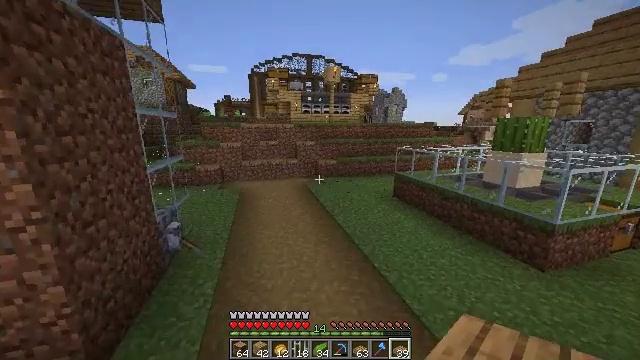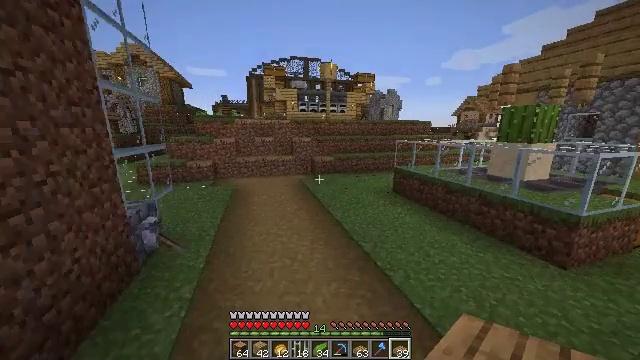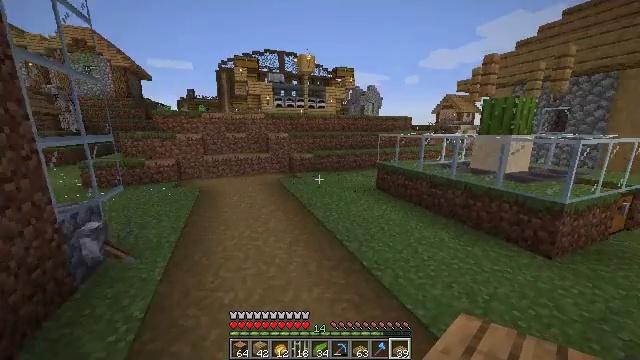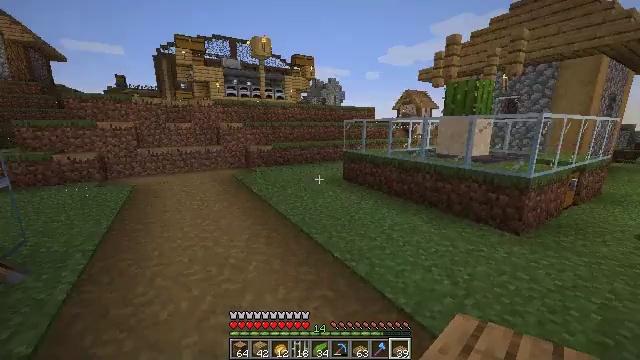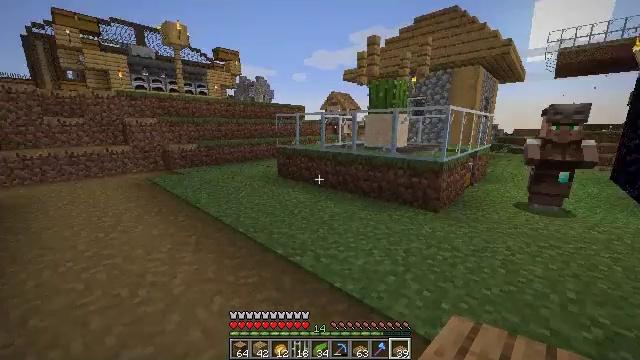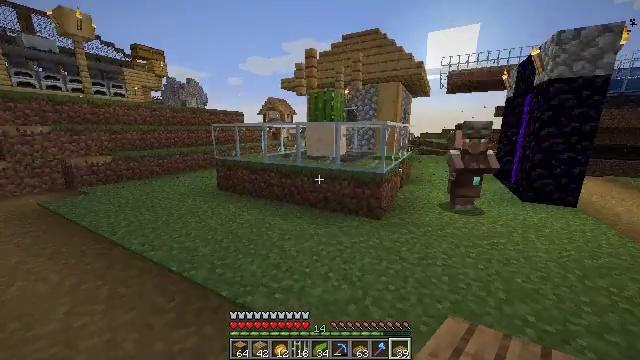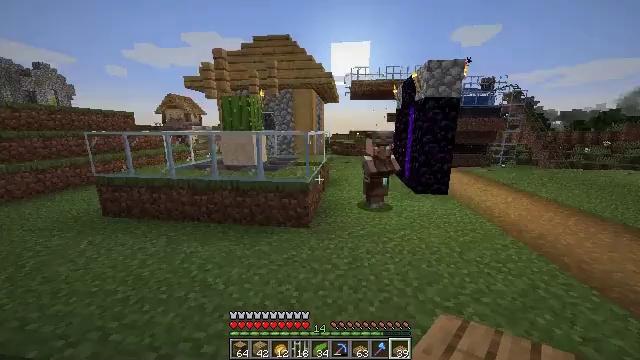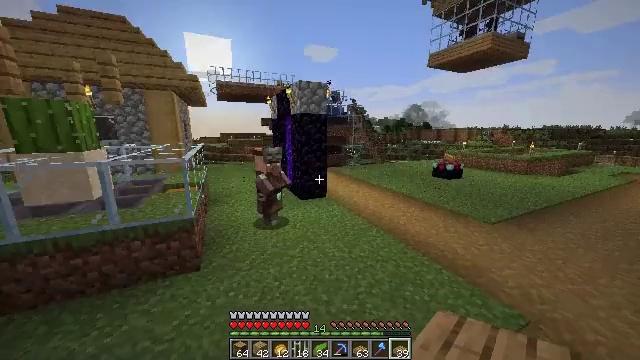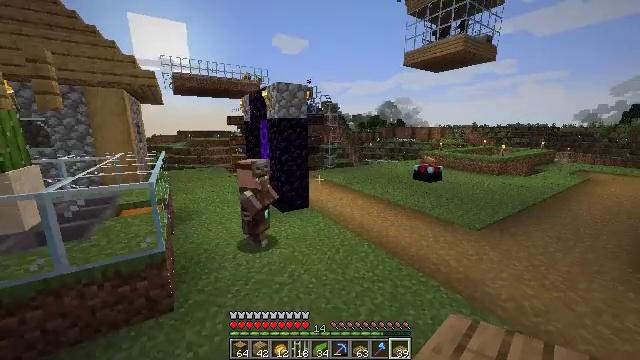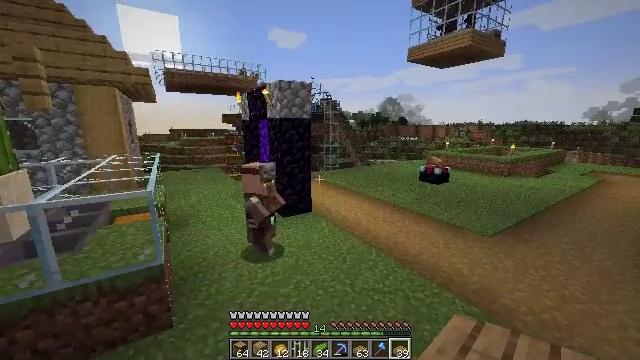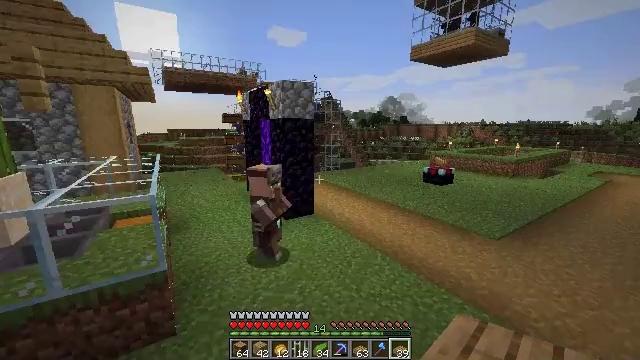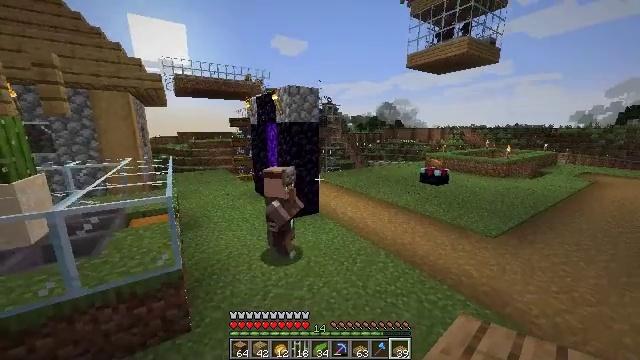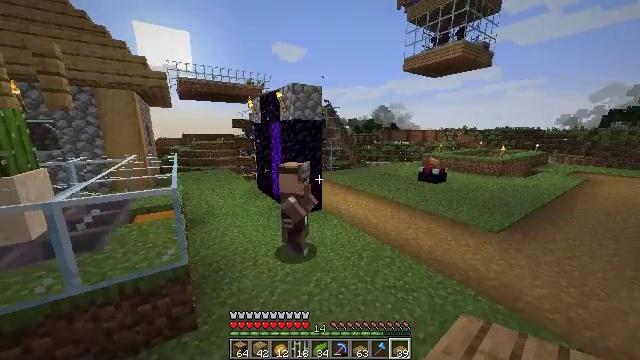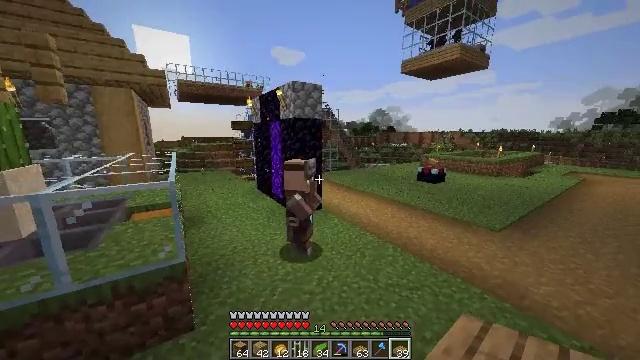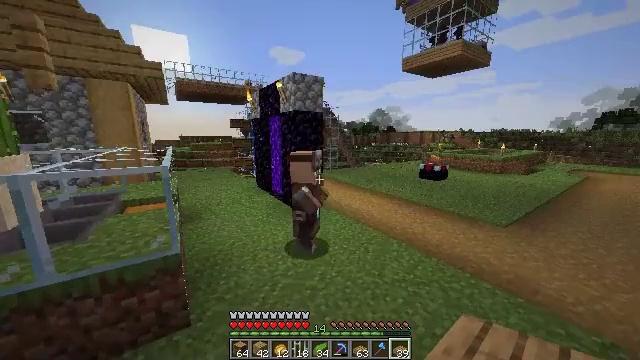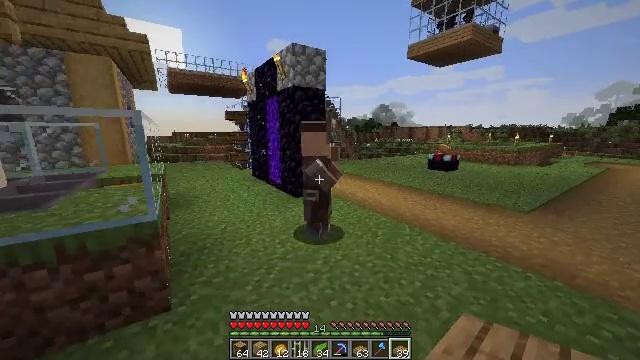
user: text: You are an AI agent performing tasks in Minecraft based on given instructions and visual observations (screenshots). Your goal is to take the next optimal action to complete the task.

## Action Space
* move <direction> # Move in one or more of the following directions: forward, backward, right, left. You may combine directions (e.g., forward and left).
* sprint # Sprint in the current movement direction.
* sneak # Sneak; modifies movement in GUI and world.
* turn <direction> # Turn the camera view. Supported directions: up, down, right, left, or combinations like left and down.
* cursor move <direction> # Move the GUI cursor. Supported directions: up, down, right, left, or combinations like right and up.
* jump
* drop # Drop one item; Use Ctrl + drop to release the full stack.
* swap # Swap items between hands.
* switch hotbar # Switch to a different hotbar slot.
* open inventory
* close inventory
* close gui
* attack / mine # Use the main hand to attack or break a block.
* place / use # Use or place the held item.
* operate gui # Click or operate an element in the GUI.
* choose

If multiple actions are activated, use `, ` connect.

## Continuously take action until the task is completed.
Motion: motion action
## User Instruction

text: Cook kelp to craft dried kelp.
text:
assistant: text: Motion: move forward, jump
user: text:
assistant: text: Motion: move forward, turn right, jump
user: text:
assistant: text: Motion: move forward, turn right, jump
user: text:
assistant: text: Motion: move forward, turn right, jump
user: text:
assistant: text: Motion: move forward, turn right, jump
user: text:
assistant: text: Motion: move forward, turn right, jump
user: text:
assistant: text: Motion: move forward and move right, turn right, jump
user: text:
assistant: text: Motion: move forward and move right, turn right, jump
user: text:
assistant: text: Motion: move forward and move right, jump
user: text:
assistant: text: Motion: move forward and move right
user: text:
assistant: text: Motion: move forward and move right
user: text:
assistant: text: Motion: move forward and move right, sprint
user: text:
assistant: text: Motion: move forward and move right, sprint
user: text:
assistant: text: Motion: move forward and move right, sprint
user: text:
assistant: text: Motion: move forward and move right, sprint
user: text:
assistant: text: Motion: move forward and move right, sprint
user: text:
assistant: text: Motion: move forward and move right
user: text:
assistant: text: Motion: move forward, turn right
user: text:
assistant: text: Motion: move forward, turn right
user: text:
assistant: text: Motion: move forward, turn right
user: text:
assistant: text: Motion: move forward, turn right
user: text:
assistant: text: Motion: move forward
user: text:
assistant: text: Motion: move forward, turn right and down
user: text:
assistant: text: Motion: no_op
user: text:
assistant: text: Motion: use / place
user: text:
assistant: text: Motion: use / place
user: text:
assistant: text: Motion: use / place
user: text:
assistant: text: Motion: use / place
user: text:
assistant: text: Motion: no_op
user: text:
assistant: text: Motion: cursor move right, open gui